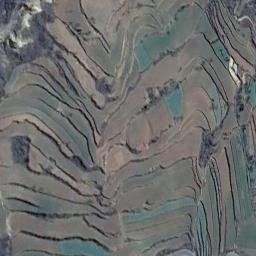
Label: terrace